[Авторское решение задачи ошибочно, а правильное тянет на научную статью]Рассмотрим два одинаковых железных шара, один из которых лежит на теплоизолирующей подставке, а другой висит на теплоизолирующей нити (см. рис). К этим двум шарам подводят равные количества теплоты.
Какой шар будет иметь большую температуру?
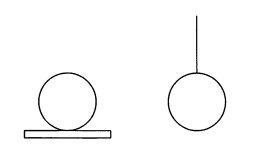
Ответ: $$ \Delta T\approx 5\cdot 10^{-6~\circ} С $$
Темы:
T, ★, Термодинамика, Энтропия, 200 задач